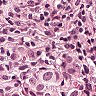
Metastatic tissue present: yes